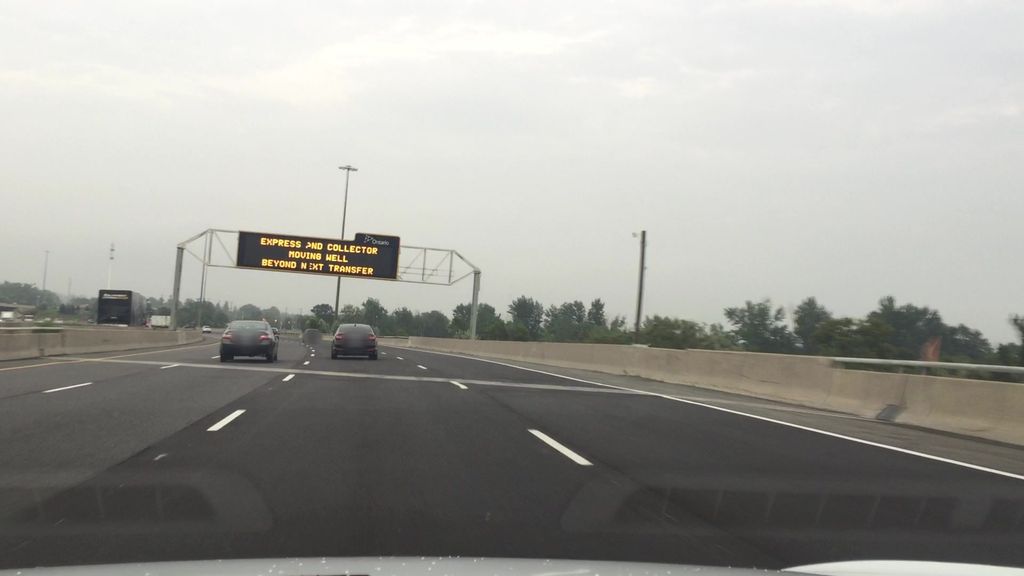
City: toronto